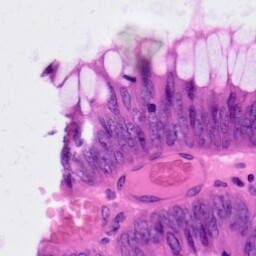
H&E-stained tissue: Colon